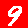
Digit: 9